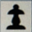
Piece: bP